Question: I made a java program. I used eclipse and it's a maven project. Now when i run the program from windows command prompt, then it's run fine. Here How i am running it from windows command prompt
'''
D:\Personal Work\eclipse 32 Bit\workspace\.... arget\classes>
java -cp ".;..\dependency-jars\*" com/softech/ls360/integration/BatchImport vintners
'''
It is working fine. My dependency jar folder contains these jar files

Now when i run the same program from linux. Here how i am runnign it
'''
root@Basit:/home/test/script/classes# java -cp .;../dependency-jars/*; com.s
oftech.ls360.integration.BatchImport vintners
'''
Then i am getting the errors that
'''
....
-javaagent:<jarpath>[=<options>]
load Java programming language agent, see java.lang.instrument
-splash:<imagepath>
show splash screen with specified image
../dependency-jars/commons-collections-3.2.1.jar: line 1: PK??: command not found
../dependency-jars/commons-collections-3.2.1.jar: line 2:
../dependency-jars/commons-collections-3.2.1.jar: line 2: ?8: command not found
../dependency-jars/commons-collections-3.2.1.jar: line 3: syntax error near unex
pected token ')'
../dependency-jars/commons-collections-3.2.1.jar: line 3: ? PMETA-INF/MANIFE
ST.MF?VKo
_|?z? ?%+v?N??!o!P@
(
_?o.5?$
com.softech.ls360.integration.BatchImport: command not found
'''
Why i am getting these errors. How can i run it on linux? Please help
Thanks
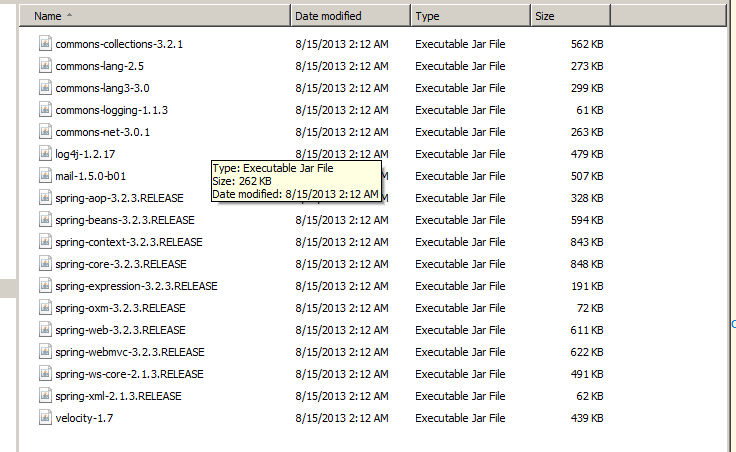
Answer: You need to use ':' instead of ';' in classpath on linux envrionment. Assuming you have jars placed properly, then simply changing this:
'''
java -cp .;../dependency-jars/*; com.s
oftech.ls360.integration.BatchImport vintners
'''
to
'''
java -cp .:../dependency-jars/*: com.s
oftech.ls360.integration.BatchImport vintners
'''
should work
Learn more about setting classpath here: <URL>